Question: I have two tables in my database, one table holds the registered users and other table for referrals.
Below is the referrals table

What I want to do is to make an SQL query that returns the referral name and all users referred by this referral (total users and premium users)
In the table, I have a column named of type INT, if the value of this column is bigger than 0 then the user is premium, otherwise, the user isn't premium.
The column in the image above represents the id of the user being referred.
Referral Total Users Referred Premium Users Referred
rafik 3 1
samia 1 0
mourad 1 0
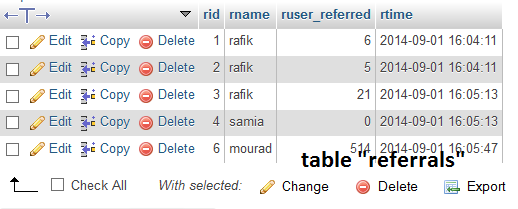
Answer: This is a join with conditional aggregation:
'''
select r.name, count(*) as NumReferrals,
sum(case when u.package > 0 then 1 else 0 end) as NumPremium
from referrals r join
users u
on r.ruser_referred = u.userid
group by r.name;
'''